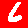
Digit: 6